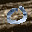
Label: 0